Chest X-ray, PA view. Patient: 54 years old, sex F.
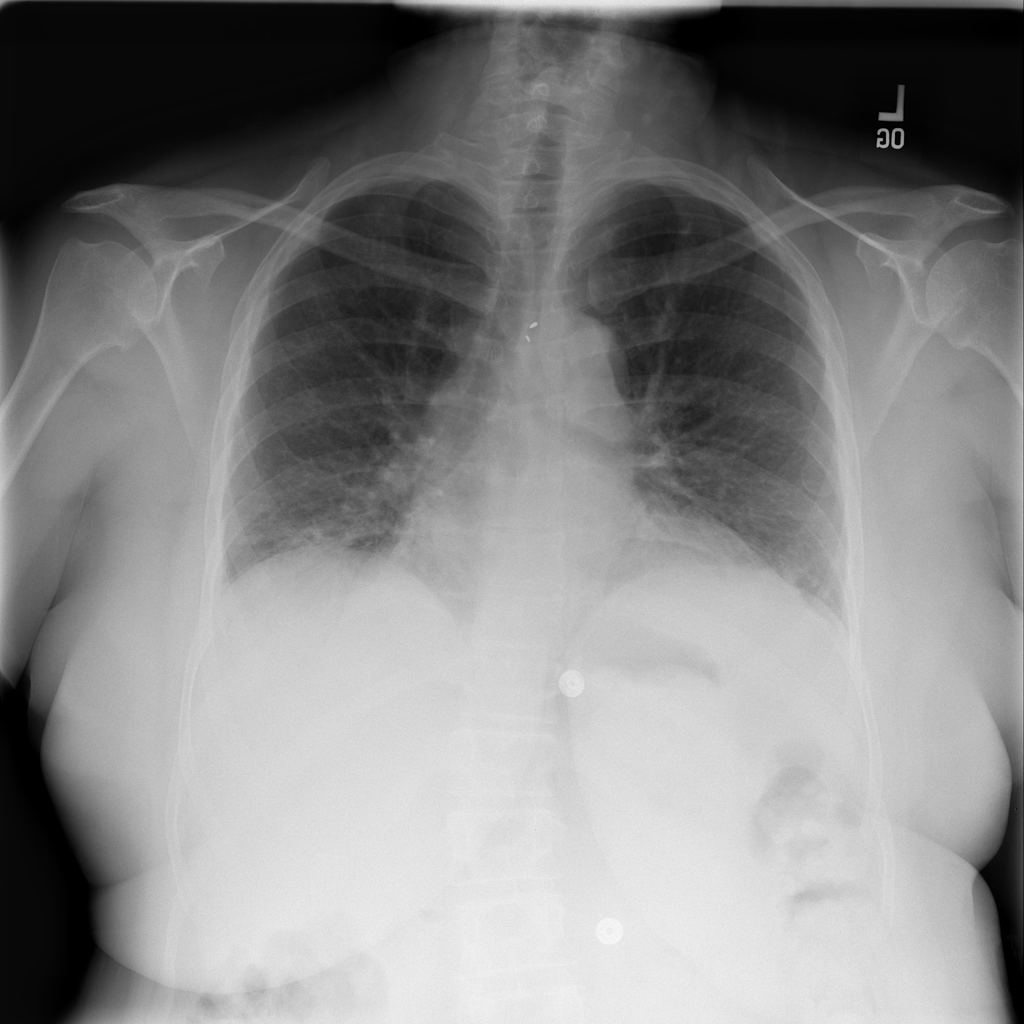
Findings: Cardiomegaly, Effusion, Pleural_Thickening